Question: this is a simple facebook page(just as an example) and I want to know what is the name of the font which is used for the heading("Introducing Graph Search");
I can see the source of the page in google chrome by using the "view source" option in chrome but I can't just find the exact font name;

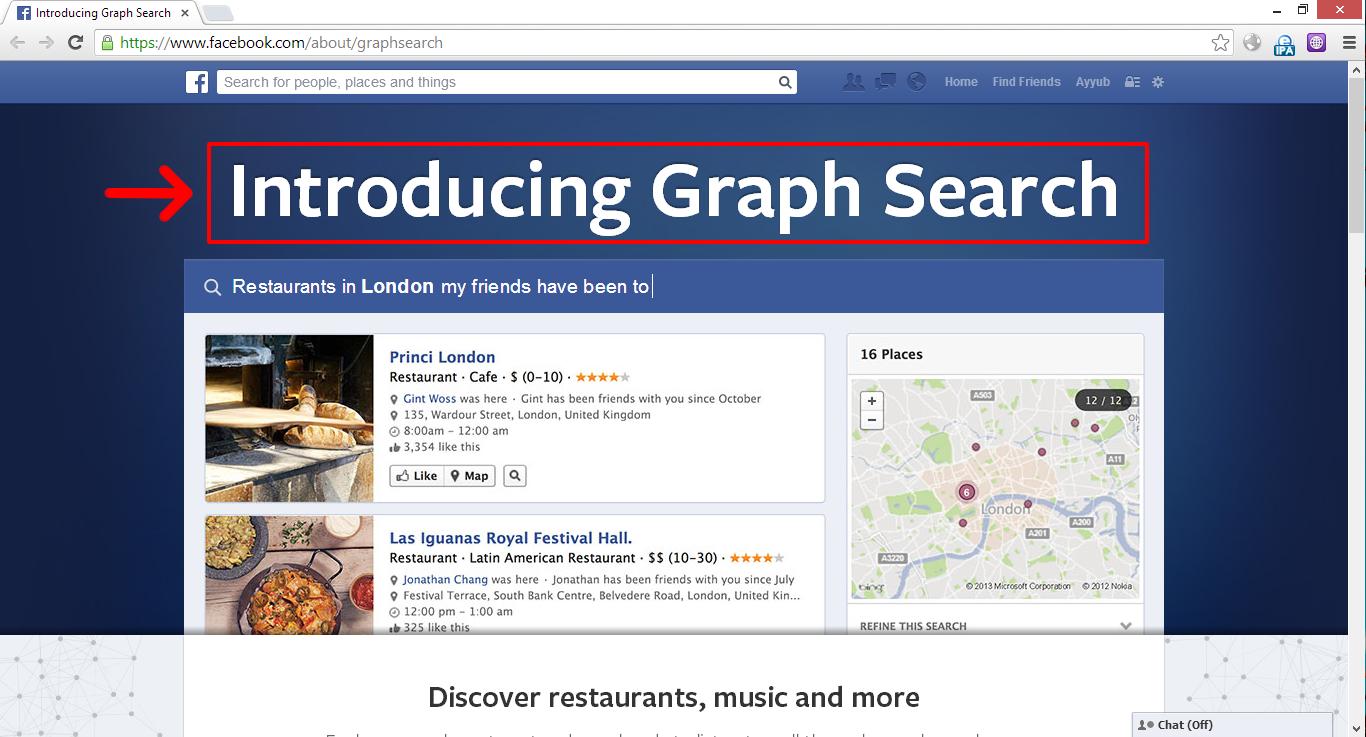
Answer: Use the inspector Computed Panel (Chrome)
'''
font-family: 'Freight Sans Bold', 'lucida grande', tahoma, verdana, arial, sans-serif;
'''